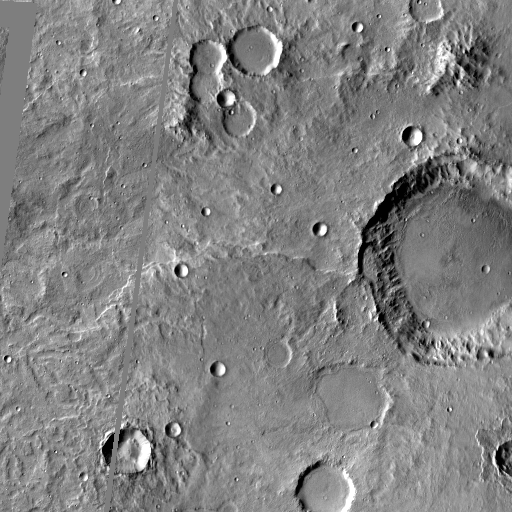
Crater classes present: Background, Other, Layered, Buried